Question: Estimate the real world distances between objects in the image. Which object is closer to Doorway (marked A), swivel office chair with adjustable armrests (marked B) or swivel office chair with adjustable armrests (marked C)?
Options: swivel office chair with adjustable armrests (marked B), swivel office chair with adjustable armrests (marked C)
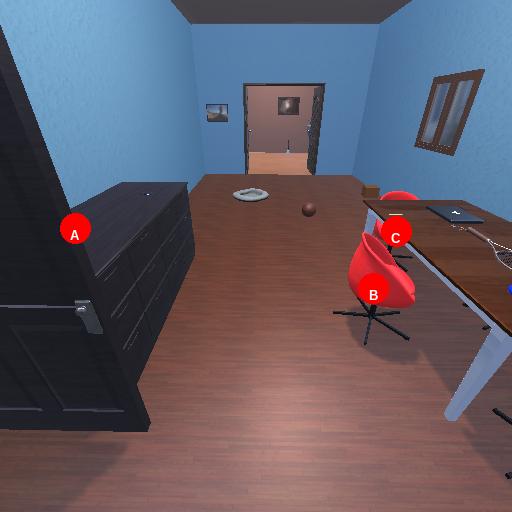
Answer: swivel office chair with adjustable armrests (marked B)